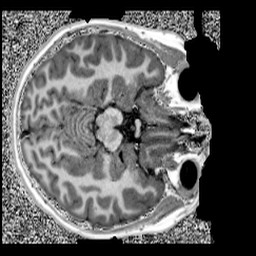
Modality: UNIT1
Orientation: axial
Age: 10
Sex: female
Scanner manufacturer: siemens
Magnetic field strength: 3 T
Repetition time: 4 s
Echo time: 0.00303 s